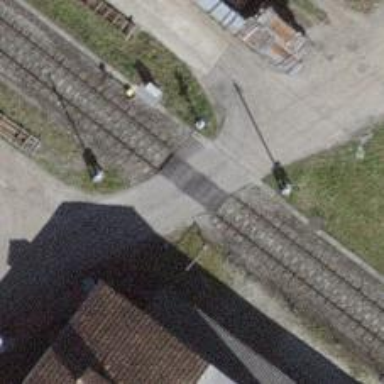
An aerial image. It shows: Railway level crossing.